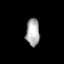
Tissue: lung
Cell type: Fibroblasts
Senescence score: 0.5606
Nuclear area (px): 363
Mean DAPI intensity: 172.24